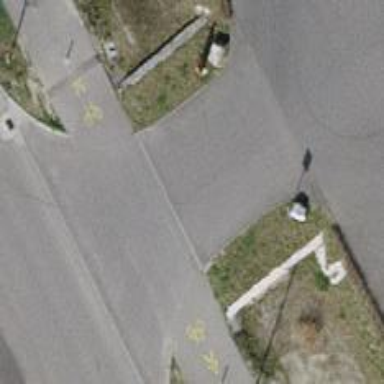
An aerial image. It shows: Parking aisle with sidewalk.